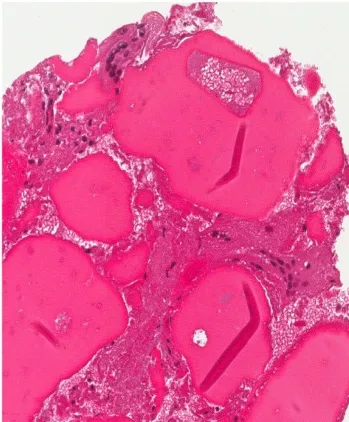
H&E stained section from cell-block. Exhibit a poorly cellular sample with sparse inflammatory elements or multinucleated giant cells in a background of thick colloid and fibrosis (magnification x400).
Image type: pathology (h&e)